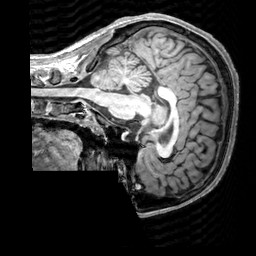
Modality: T1w
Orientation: sagittal
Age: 22
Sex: male
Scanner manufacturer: siemens
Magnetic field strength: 3 T
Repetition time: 2.3 s
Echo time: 0.00303 s